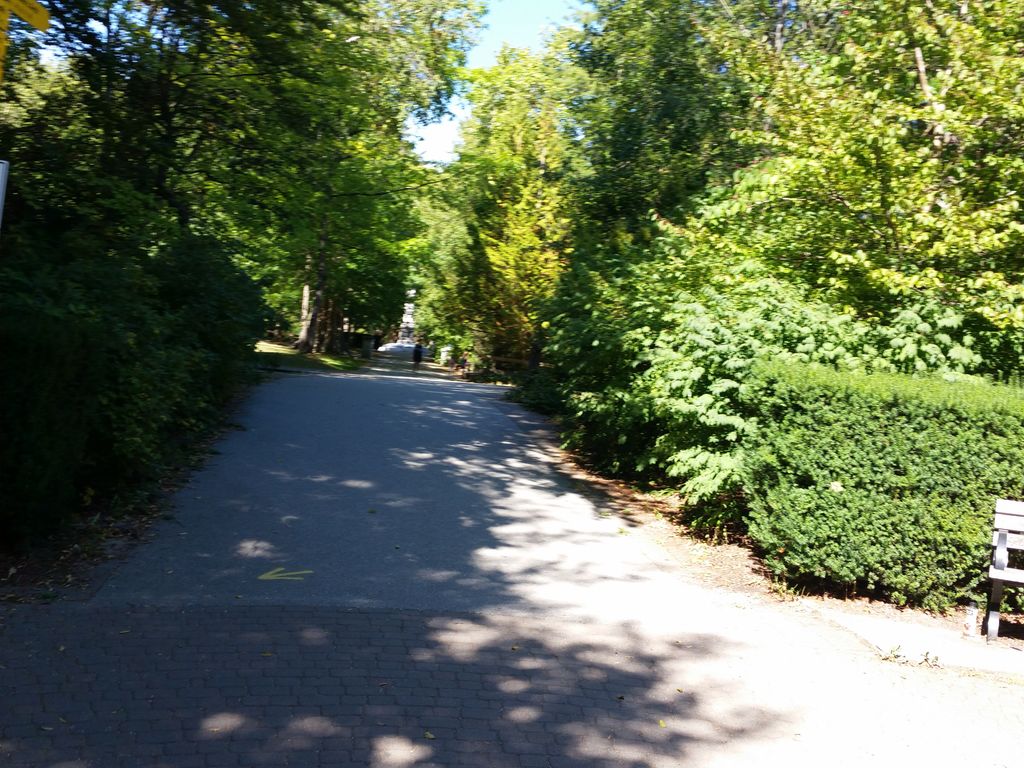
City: vancouver